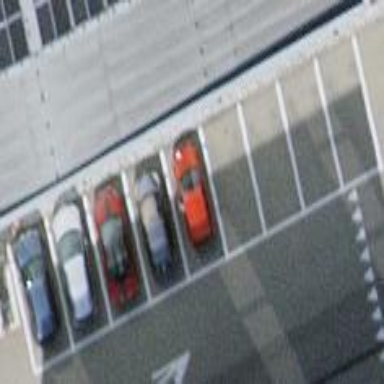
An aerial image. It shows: Asphalt street-side parking area.